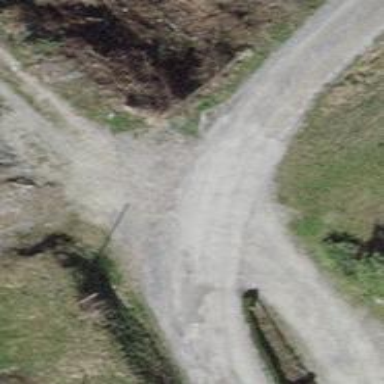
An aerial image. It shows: Unpaved unclassified road.